Question: My site looks like this:
I've coloured the central info bit red, so you can see. It's too far down the page! I can't work out why.
Here's the css (well, actually scss, but you get the idea) for that section:
'''
#searchresult {
.left {
background-color:yellow;
float:left;
margin-right:0.5em;
}
.center {
background-color:red;
#activity {
float:right;
}
}
.right {
background-color:green;
float:right;
width:145px;
margin-left: 1em;
.info, .email {
@include minimal-btn();
a {
padding: 3px 0 0 28px;
}
}
}
}
'''
(If you haven't seen it before, scss is a cool thing that compiles down to css. It works just as you'd think it would.)
Here's the html:
'''
<ItemTemplate>
<div id="searchresult" class="box group">
<div class="left">
<img id="imgLogo" runat="server" alt="Logo" src=""/>
</div>
<div class="right">
<asp:Panel ID="pnlEmail" runat="server">
<div class="minimal email"><asp:HyperLink ID="lnkEmail" runat="server">Email this business</asp:HyperLink></div>
</asp:Panel>
<asp:Panel ID="pnlMicrosite" runat="server">
<div class="minimal info"><asp:HyperLink ID="lnkMicrosite" runat="server">Full company info</asp:HyperLink></div>
</asp:Panel>
<asp:Panel ID="pnlRecommends" runat="server" CssClass="recommends">
<span>Recommends: <strong><asp:Literal ID="litRecommends" runat="server"></asp:Literal></strong></span>
</asp:Panel>
</div>
<div class="center">
<span id="activity">Activity: <asp:Literal ID="litCompanyActivity" runat="server"></asp:Literal></span>
<h3><asp:Literal ID="litCompanyName" runat="server"></asp:Literal></h3>
<em><asp:Literal ID="litCompanyLocation" runat="server"></asp:Literal></em>
</div>
</div>
</ItemTemplate>
'''
I'm pretty new to web design. Css isn't very intuitive for me, and I can't work out what is going on here. <URL> This problem didn't seem to arise.
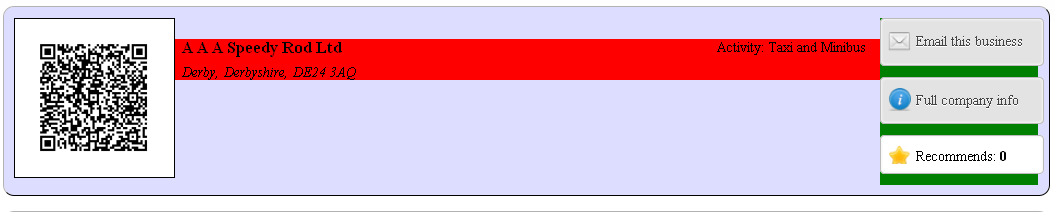
Answer: This is causing the problem:
'''
<h3><asp:Literal ID="litCompanyName" runat="server"></asp:Literal></h3>
'''
specifically, the default 'margin-top' on the 'h3'.
You can remove the 'margin-top', if that's what you want:
'''
h3 {
margin-top: 0
}
'''
Or, you can set 'overflow: hidden' on '.center' to prevent <URL>, which is the source of your "alignment problem".